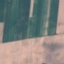
Land use / land cover: AnnualCrop